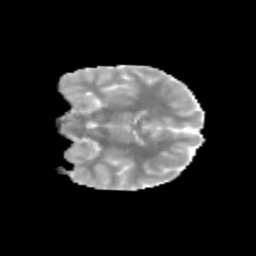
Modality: MD
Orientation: coronal
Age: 11
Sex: female
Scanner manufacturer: siemens
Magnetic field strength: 3 T
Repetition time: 3.8 s
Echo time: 0.07 s